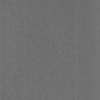
Label: dusty